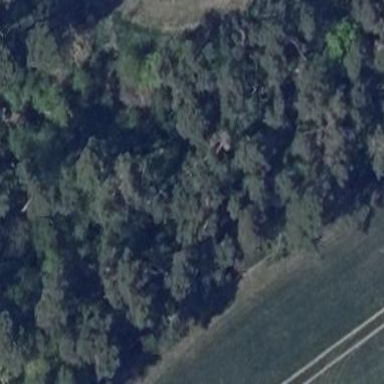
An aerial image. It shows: Forest area.